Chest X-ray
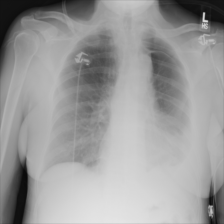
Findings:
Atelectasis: negative
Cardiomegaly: negative
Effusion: positive
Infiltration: negative
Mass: negative
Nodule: negative
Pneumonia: negative
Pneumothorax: positive
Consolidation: negative
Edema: negative
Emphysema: negative
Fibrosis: negative
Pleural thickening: negative
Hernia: negative